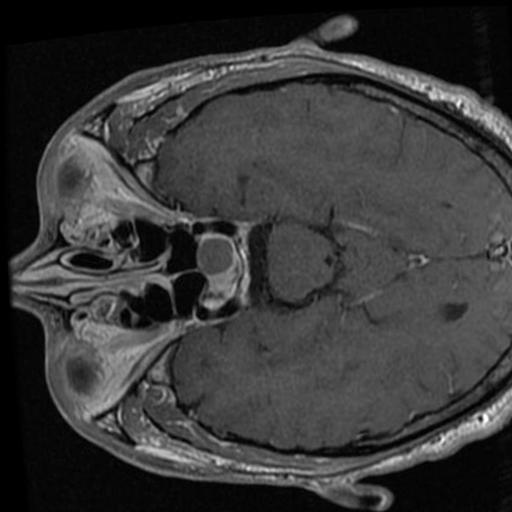
Label: brain_tumor